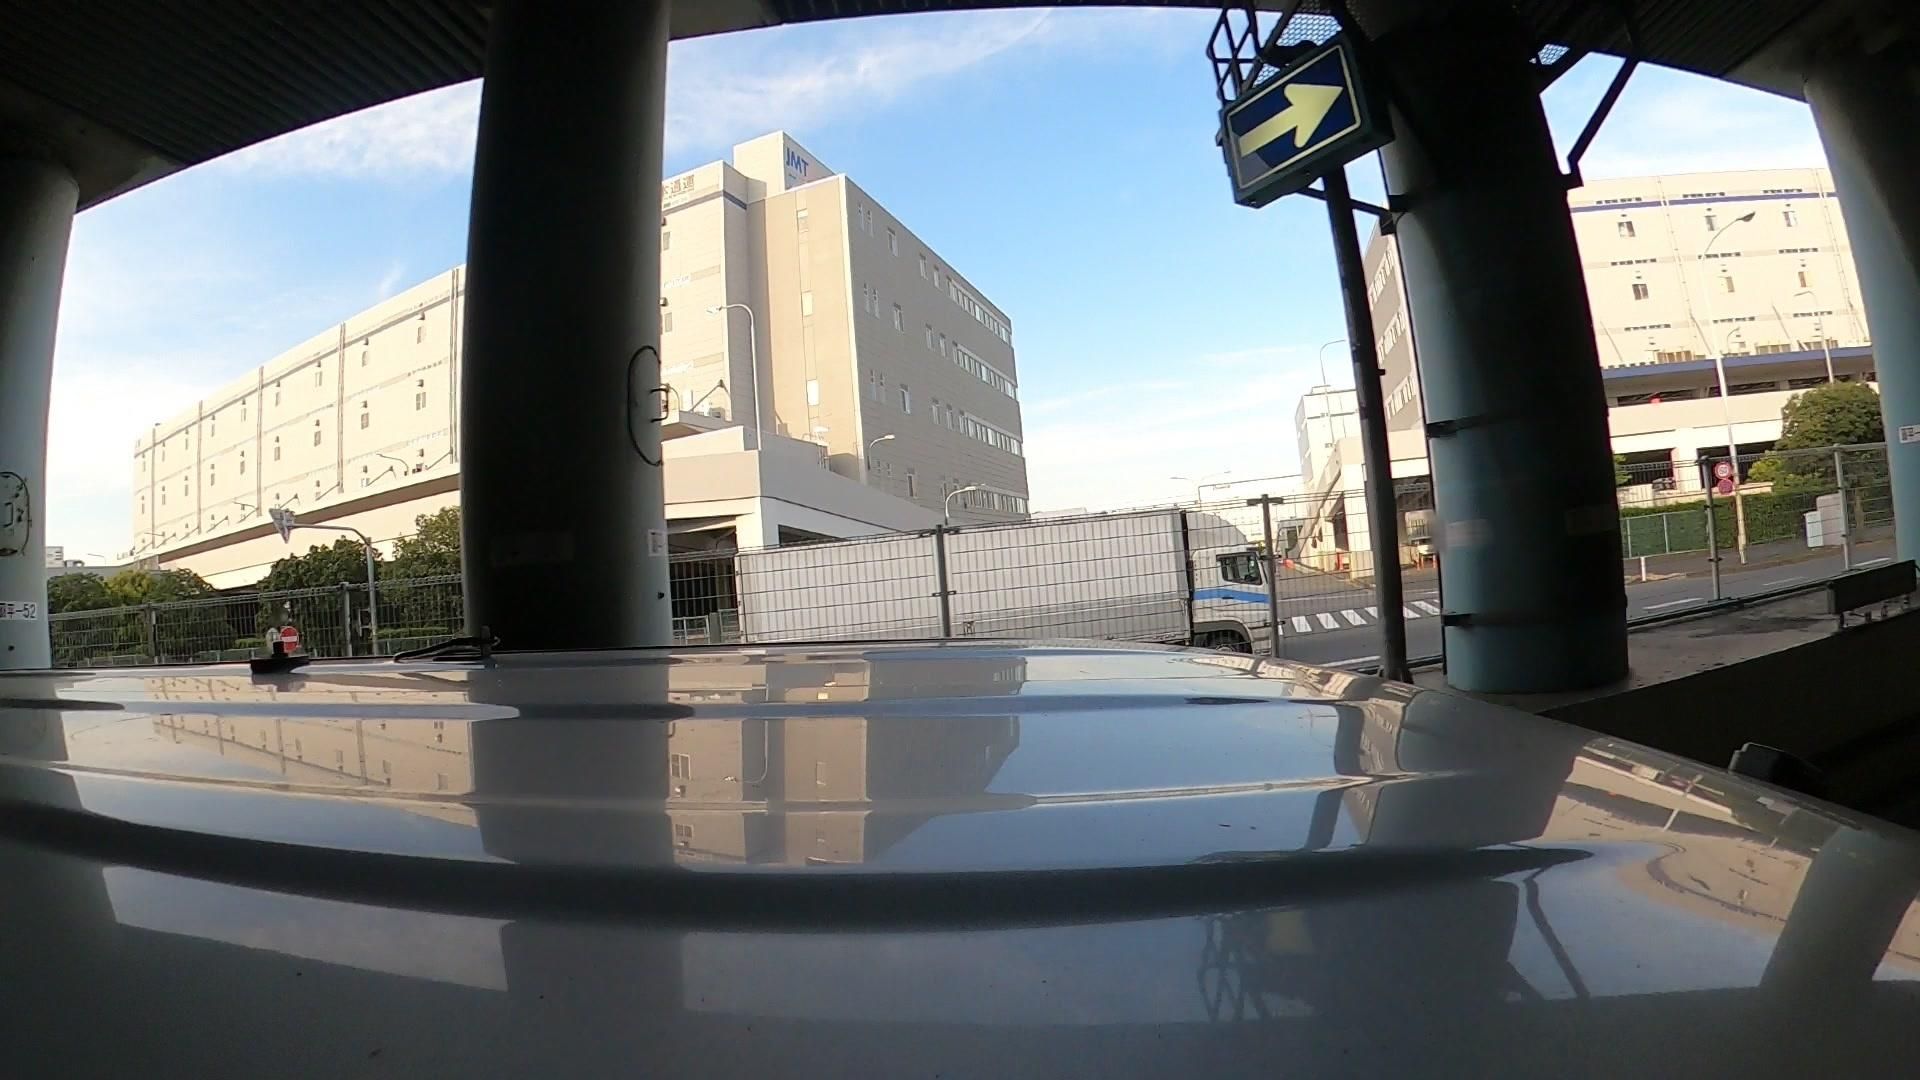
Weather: clear
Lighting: day
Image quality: good
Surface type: walking surface
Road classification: service, motorway_link
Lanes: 1
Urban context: urban centre
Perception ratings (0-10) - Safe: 1.36, Lively: 7.48, Beautiful: 3.44, Boring: 4.81, Depressing: 2.63, Wealthy: 4.55